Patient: sex M, age 60
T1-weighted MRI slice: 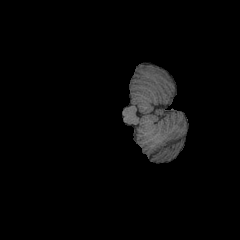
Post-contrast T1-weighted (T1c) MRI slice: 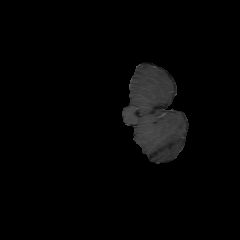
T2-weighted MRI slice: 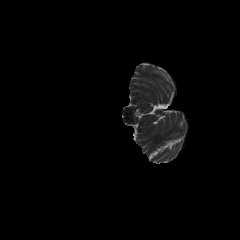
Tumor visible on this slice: no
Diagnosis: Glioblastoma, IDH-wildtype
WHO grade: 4